Field crop: maize
Growth stage: 1
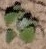
Species: chenopodium